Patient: sex F, age 72
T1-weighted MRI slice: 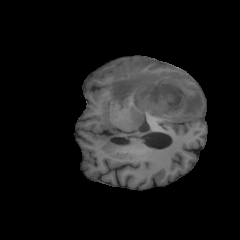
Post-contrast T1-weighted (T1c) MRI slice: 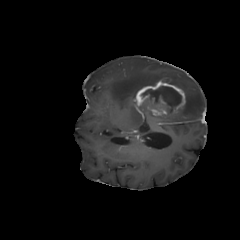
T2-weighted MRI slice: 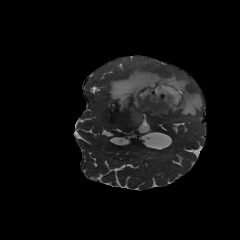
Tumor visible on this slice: yes
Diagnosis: Glioblastoma, IDH-wildtype
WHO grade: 4